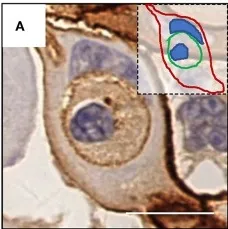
Complex morphologies of CIC structures. (A) One cell was internalized.
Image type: pathology (immunostaining)